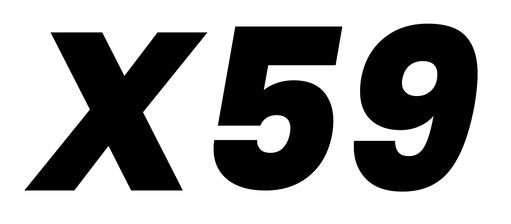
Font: Poppins-ExtraBoldItalic